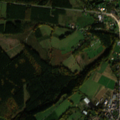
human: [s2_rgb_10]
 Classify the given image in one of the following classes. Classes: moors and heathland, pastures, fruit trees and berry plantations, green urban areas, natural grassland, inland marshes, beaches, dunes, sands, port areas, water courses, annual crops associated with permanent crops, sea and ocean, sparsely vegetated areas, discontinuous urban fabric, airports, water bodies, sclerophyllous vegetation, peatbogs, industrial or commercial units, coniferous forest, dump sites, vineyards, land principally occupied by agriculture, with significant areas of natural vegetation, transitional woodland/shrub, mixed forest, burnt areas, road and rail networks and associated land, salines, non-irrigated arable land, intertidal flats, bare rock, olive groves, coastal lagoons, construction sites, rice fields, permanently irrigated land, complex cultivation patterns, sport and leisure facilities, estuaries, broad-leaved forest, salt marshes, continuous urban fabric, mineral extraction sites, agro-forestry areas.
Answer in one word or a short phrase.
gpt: discontinuous urban fabric, pastures, coniferous forest, mixed forest, transitional woodland/shrub